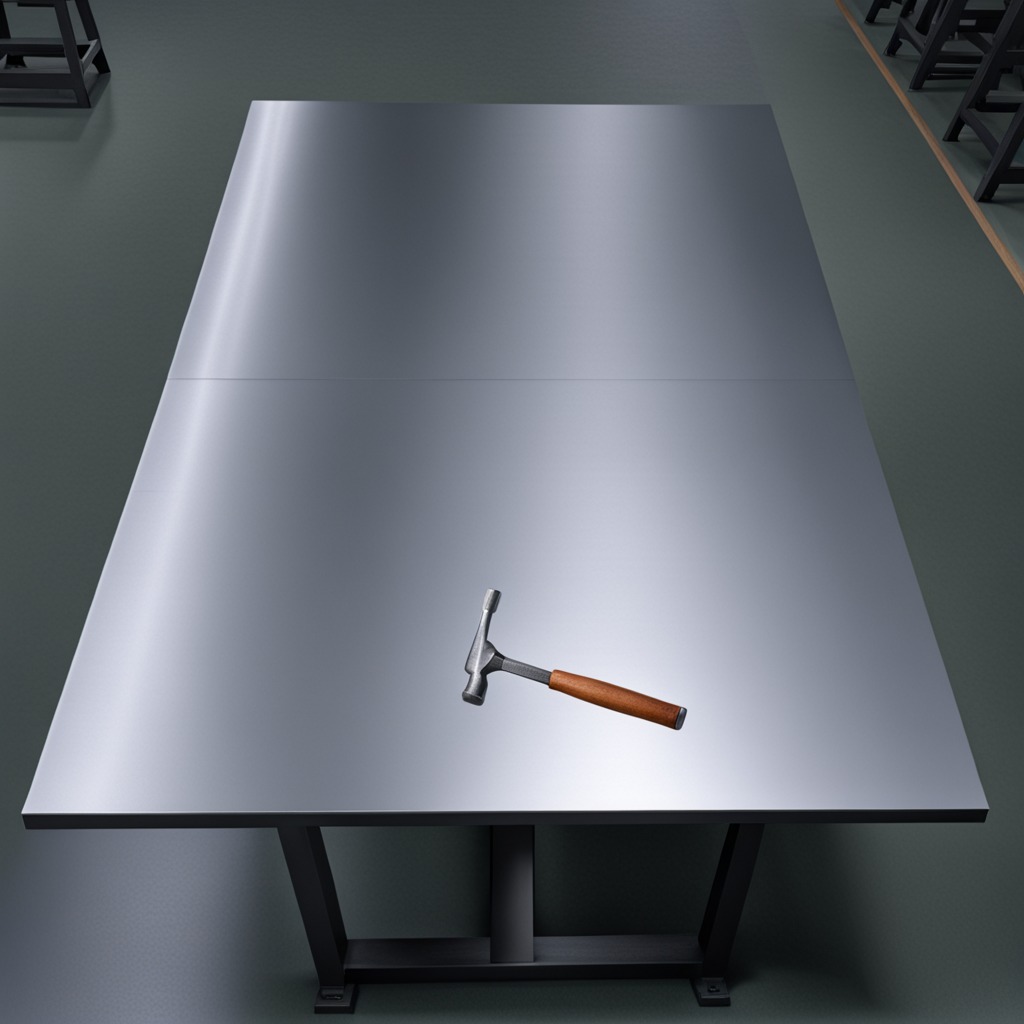
A hammer is lying on the tabletop in the basement in the evening.